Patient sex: F
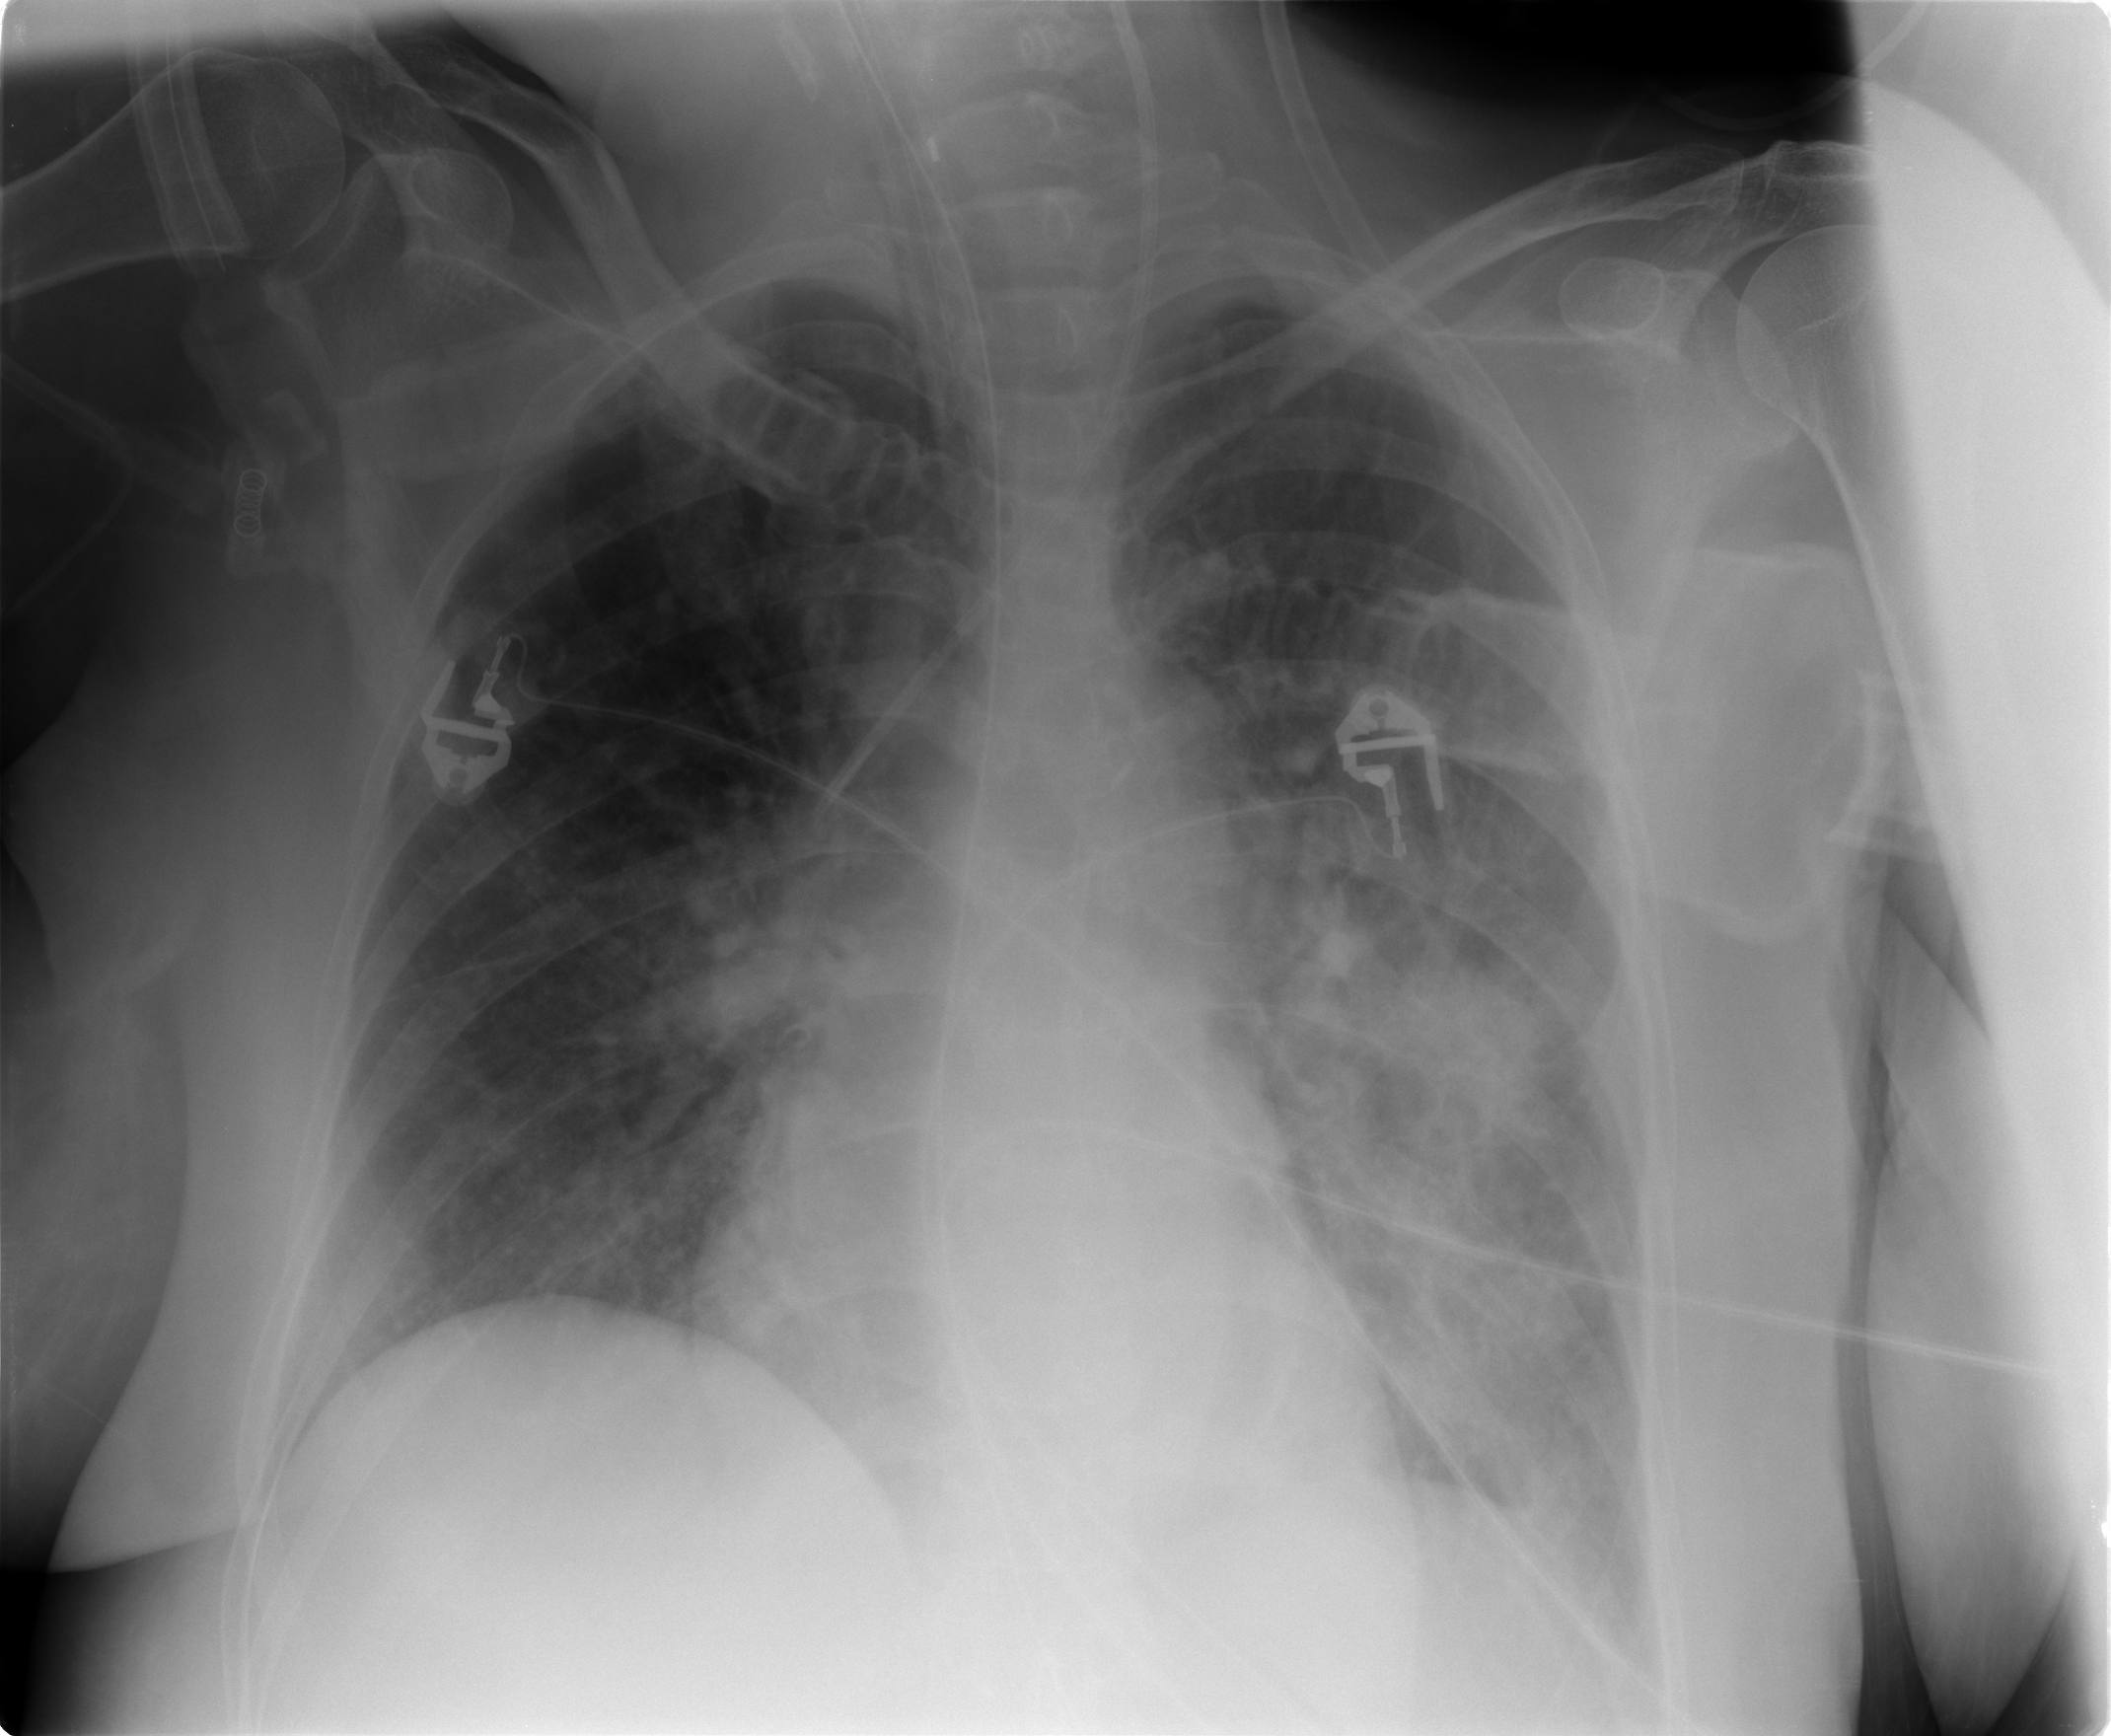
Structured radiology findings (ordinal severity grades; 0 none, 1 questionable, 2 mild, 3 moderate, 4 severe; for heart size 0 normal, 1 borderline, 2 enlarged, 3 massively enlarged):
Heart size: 0
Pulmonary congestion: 2
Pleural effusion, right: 0
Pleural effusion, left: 1
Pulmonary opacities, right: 3
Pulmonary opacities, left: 4
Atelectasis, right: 2
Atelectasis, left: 3